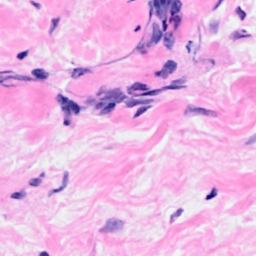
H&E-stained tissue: Breast